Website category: university
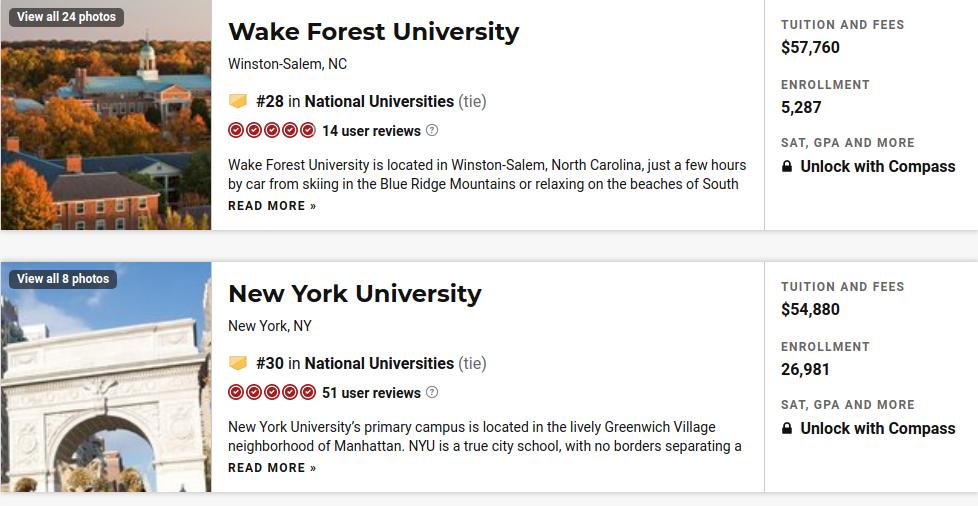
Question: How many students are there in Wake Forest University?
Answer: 5,287

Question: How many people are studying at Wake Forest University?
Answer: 5,287

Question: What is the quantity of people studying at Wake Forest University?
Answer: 5,287

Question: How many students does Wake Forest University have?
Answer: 5,287

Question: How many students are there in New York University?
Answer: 26,981

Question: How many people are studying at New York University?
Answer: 26,981

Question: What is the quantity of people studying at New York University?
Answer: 26,981

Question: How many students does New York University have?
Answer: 26,981

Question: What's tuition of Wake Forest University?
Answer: $57,760

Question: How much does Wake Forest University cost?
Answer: $57,760

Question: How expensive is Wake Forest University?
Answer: $57,760

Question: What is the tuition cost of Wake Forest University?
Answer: $57,760

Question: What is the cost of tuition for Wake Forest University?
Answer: $57,760

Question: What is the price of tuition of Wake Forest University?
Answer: $57,760

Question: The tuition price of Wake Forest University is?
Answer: $57,760

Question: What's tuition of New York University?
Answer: $54,880

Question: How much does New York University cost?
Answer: $54,880

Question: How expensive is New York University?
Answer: $54,880

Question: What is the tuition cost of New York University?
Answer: $54,880

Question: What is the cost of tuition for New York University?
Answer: $54,880

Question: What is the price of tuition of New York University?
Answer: $54,880

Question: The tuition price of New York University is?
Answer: $54,880

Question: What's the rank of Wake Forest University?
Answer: #28

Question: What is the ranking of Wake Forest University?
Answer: #28

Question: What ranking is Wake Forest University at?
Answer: #28

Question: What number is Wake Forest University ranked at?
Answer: #28

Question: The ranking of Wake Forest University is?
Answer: #28

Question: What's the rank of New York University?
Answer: #30

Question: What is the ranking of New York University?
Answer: #30

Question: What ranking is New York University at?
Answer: #30

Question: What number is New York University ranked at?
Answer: #30

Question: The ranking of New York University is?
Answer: #30

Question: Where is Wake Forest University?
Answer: Winston-Salem, NC

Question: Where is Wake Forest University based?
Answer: Winston-Salem, NC

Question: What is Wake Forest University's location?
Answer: Winston-Salem, NC

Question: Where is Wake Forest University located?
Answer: Winston-Salem, NC

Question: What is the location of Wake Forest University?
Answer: Winston-Salem, NC

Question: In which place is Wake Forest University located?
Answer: Winston-Salem, NC

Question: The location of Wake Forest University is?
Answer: Winston-Salem, NC

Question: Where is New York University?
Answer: New York, NY

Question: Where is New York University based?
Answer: New York, NY

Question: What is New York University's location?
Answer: New York, NY

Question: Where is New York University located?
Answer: New York, NY

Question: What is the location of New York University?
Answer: New York, NY

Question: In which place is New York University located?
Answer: New York, NY

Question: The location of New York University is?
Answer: New York, NY

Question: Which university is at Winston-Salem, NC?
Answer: Wake Forest University

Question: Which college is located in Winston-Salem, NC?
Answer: Wake Forest University

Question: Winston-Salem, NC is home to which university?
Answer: Wake Forest University

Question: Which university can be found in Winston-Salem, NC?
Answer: Wake Forest University

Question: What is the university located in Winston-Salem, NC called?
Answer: Wake Forest University

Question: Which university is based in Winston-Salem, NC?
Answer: Wake Forest University

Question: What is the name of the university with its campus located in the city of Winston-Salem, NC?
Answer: Wake Forest University

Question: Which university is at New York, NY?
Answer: New York University

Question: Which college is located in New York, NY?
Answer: New York University

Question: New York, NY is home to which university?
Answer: New York University

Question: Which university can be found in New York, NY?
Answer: New York University

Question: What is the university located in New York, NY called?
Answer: New York University

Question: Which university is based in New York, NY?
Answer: New York University

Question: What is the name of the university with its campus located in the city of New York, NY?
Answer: New York University

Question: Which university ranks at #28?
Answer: Wake Forest University

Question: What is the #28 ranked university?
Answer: Wake Forest University

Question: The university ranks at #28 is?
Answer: Wake Forest University

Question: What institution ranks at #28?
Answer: Wake Forest University